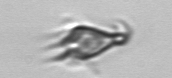
Label: Paratontonia_gracillima